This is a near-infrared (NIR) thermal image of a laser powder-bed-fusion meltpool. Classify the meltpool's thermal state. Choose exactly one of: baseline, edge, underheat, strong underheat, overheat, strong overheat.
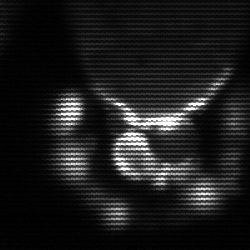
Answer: edge